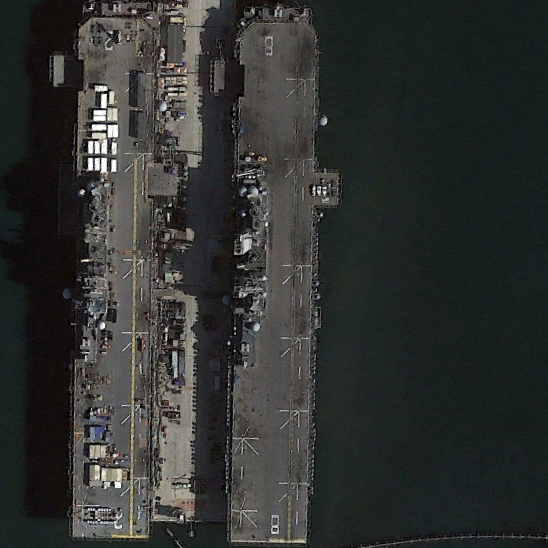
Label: assault